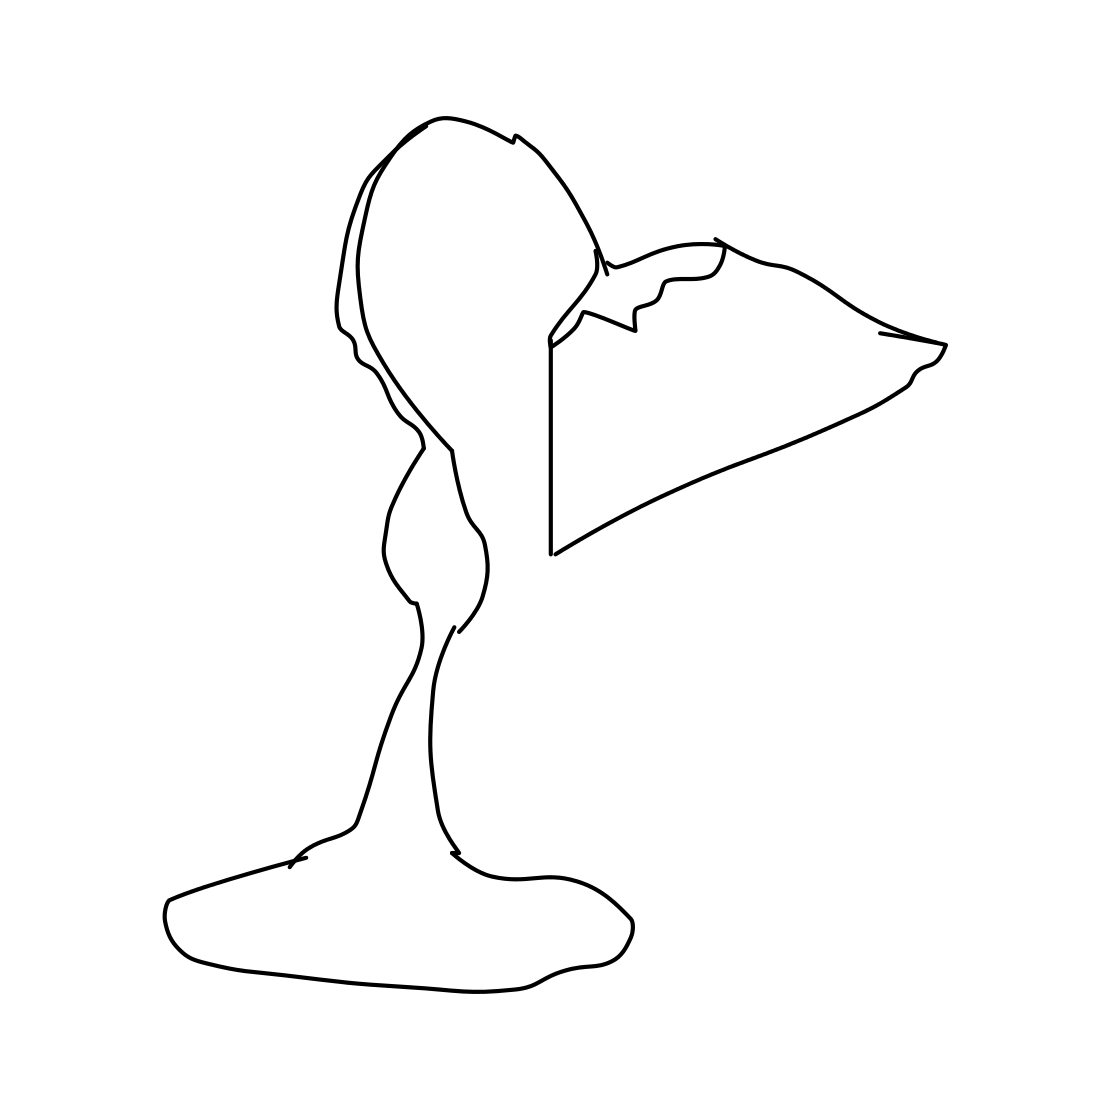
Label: tablelamp